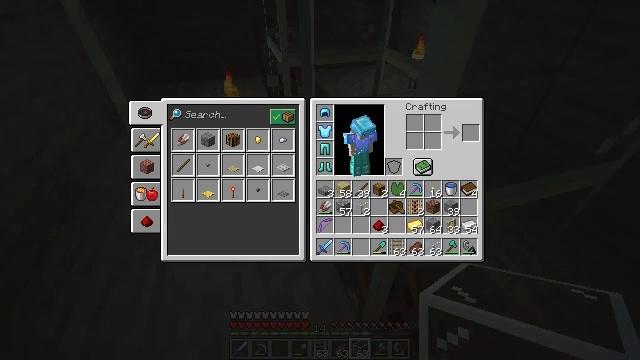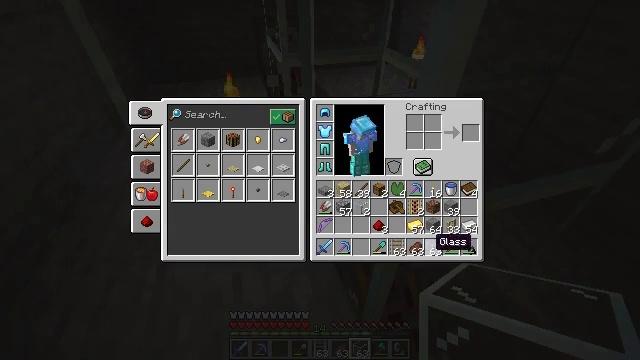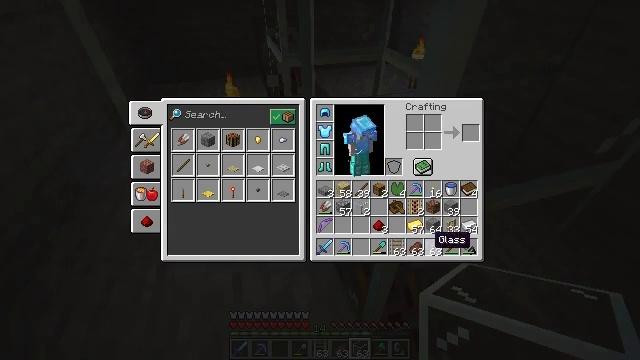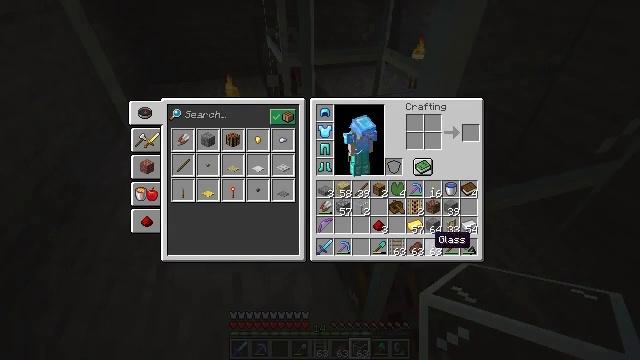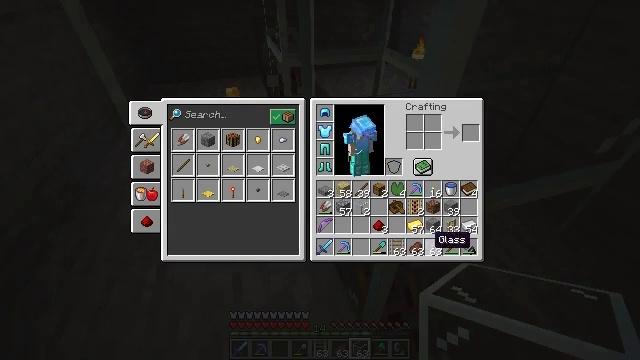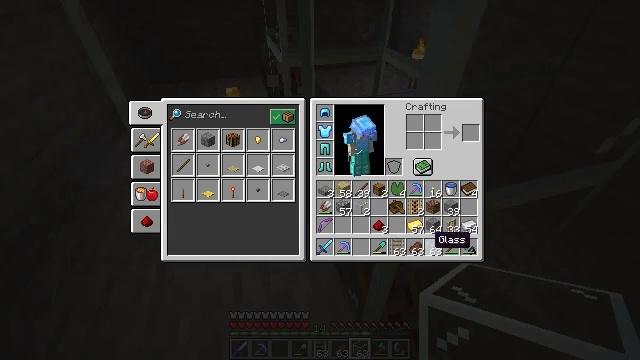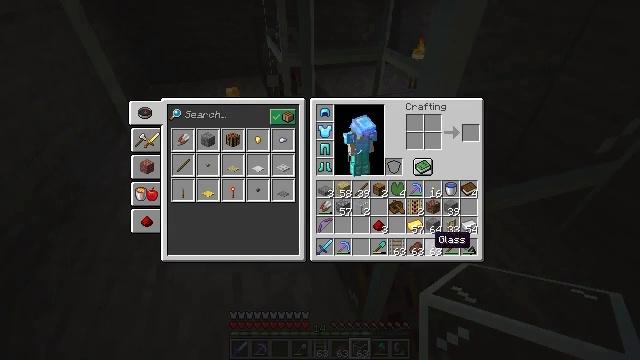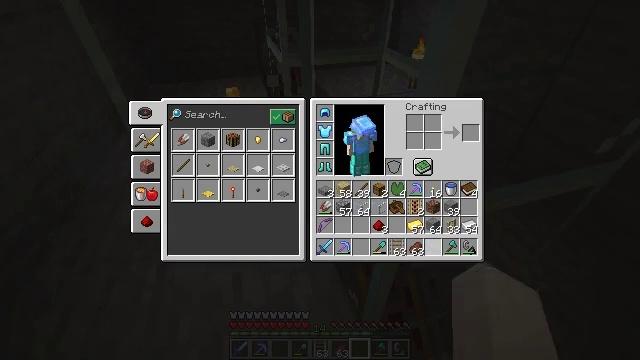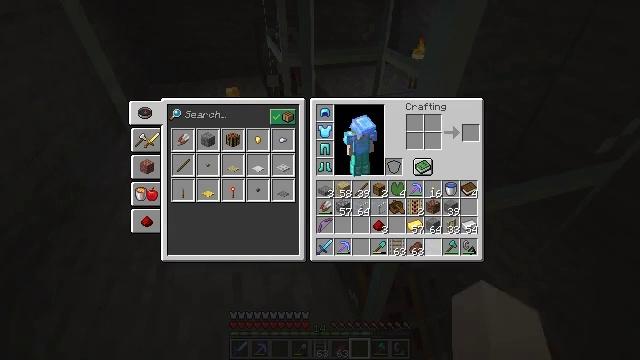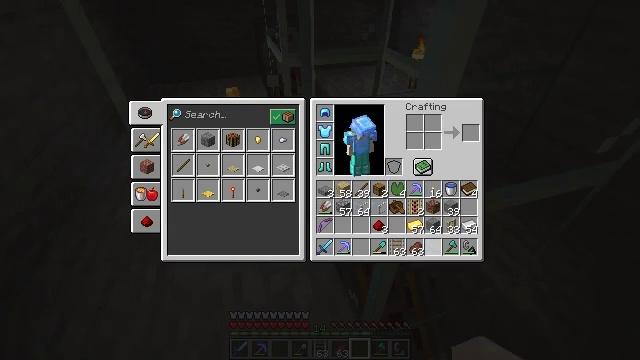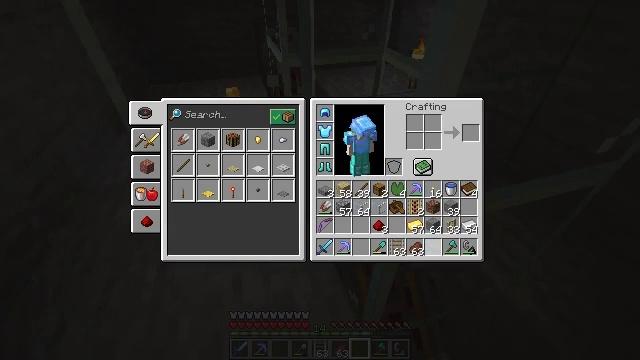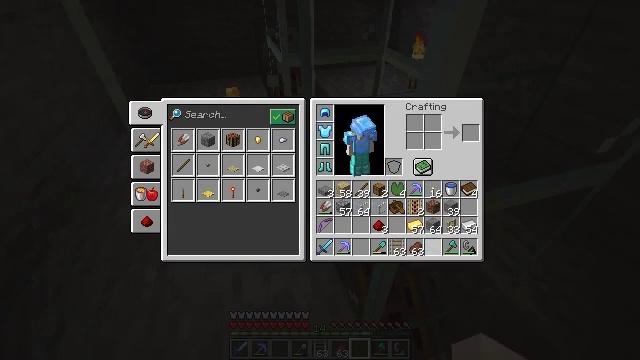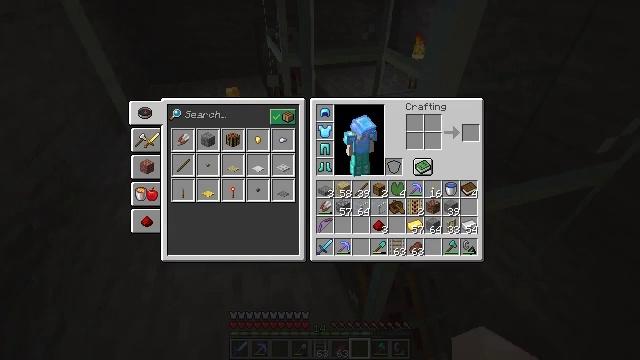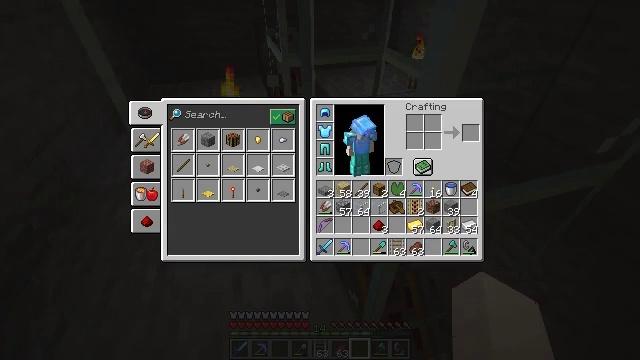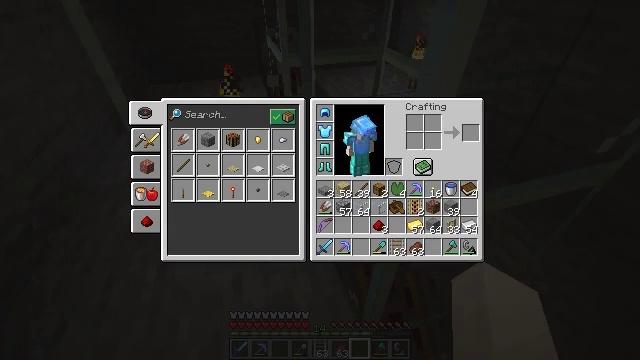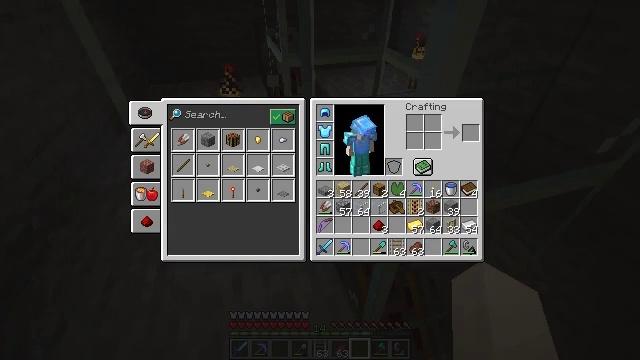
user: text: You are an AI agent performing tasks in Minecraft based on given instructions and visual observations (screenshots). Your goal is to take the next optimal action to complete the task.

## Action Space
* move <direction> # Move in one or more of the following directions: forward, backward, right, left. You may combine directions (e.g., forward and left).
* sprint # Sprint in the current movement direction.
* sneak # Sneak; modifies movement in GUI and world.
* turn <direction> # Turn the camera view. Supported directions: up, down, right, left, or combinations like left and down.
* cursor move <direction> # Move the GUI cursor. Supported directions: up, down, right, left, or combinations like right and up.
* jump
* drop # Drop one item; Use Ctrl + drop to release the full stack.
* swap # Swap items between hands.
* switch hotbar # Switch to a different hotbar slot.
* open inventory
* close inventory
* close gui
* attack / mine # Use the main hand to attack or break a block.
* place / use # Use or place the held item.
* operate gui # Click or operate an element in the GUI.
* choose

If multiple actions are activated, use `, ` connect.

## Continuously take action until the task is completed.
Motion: motion action
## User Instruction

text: Utilize the crafting table to produce a lever.
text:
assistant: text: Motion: sneak
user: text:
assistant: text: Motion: sneak
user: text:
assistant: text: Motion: sneak
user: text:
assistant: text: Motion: sneak
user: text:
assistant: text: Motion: sneak
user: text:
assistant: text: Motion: sneak
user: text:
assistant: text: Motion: sneak, attack / mine
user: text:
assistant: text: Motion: sneak, attack / mine
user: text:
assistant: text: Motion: sneak
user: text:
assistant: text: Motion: sneak
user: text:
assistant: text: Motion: sneak
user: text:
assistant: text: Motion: sneak, turn right and down
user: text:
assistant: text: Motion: sneak, turn right
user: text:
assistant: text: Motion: no_op
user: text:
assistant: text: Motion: no_op
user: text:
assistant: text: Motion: no_op
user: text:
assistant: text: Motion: no_op
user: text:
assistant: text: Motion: no_op
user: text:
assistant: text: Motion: no_op
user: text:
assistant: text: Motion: no_op
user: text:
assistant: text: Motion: no_op
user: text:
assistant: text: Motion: no_op
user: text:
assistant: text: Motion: no_op
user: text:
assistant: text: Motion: no_op
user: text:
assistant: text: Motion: no_op
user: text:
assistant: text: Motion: no_op
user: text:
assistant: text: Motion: no_op
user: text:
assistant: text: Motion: no_op
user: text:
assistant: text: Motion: no_op
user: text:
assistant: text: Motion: no_op